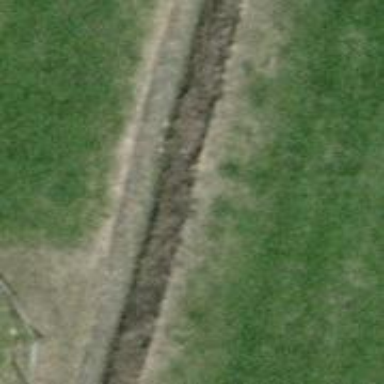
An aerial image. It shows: Drain that serves as waterway.